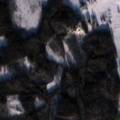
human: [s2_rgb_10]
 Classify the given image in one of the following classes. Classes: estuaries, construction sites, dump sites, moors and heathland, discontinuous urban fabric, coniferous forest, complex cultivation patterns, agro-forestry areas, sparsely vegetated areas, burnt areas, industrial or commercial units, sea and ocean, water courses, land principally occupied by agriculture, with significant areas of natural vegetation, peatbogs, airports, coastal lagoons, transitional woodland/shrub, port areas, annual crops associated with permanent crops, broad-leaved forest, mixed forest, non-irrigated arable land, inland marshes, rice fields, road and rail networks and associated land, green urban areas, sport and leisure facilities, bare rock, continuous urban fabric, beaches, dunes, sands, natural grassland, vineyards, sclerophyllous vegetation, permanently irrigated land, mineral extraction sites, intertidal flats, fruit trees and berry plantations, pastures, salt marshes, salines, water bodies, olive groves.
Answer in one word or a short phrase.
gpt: land principally occupied by agriculture, with significant areas of natural vegetation, mixed forest, peatbogs